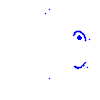
Particle: electron